Question: I have to create a stack of images programmatically (because they have to be dynamic).
I want to stack 'ImageView's like this:

I've tried this, but the images all land up on top of each other:
'''
for(int i=0; i<limit; i++){
dynamicButtons[i] = new ImageView(contextSosFragment);
int offsetLeft = 15 * i;
int offsetTop = 15 * i;
layoutParamsDynamicButton.setMargins(offsetLeft, offsetTop, 0, 0);
dynamicButtons[i].setAdjustViewBounds(true);
dynamicButtons[i].setScaleType(ScaleType.FIT_CENTER);
dynamicButtons[i].setImageResource(R.drawable.img_badge_dynamic_loading);
dynamicButtons[i].setTag(id);
containerDynamicButtons.addView(dynamicButtons[i], layoutParamsDynamicButton);
}
'''
I've even removed the 'android:gravity="center"' from my xml layout file.
I've also tried to add the layout params on the 'ImageView' after setting the margins ('dynamicButtons[i].setLayoutParams(layoutParamsDynamicButton);'), but I read that that this might not take effect, because the layout params are for the parent and not the child of the container to which I add the 'ImageView's, that's why I tried to use 'addView(view, layoutParams)'.
How can I position the 'ImageView's like this, programmatically?
## SOLUTION:
The solution was that I had to create a new layout params instance for each image - just like <URL> suggested. However, I also found that I had to change the 'LinearLayout.LayoutParams' to be 'RelativeLayout.LayoutParams'. Only then did the change take effect.
The final for loop looks like this:
'''
for(int i=0; i<limit; i++){
RelativeLayout.LayoutParams layoutParamsDynamicButton = new RelativeLayout.LayoutParams(width, height);
layoutParamsDynamicButton.bottomMargin = (int) getActivity().getResources().getDimension(R.dimen.margin_badges);
int offsetLeft = AppConstants.dynamic_button_offset_multiplier * i;
int offsetTop = AppConstants.dynamic_button_offset_multiplier * i;
layoutParamsDynamicButton.setMargins(offsetLeft, offsetTop, 0, 0);
Log.d(TAG, "offset = "+offsetLeft);
dynamicButtons[i] = new ImageView(contextSosFragment);
dynamicButtons[i].setAdjustViewBounds(true);
dynamicButtons[i].setScaleType(ScaleType.FIT_CENTER);
dynamicButtons[i].setImageResource(R.drawable.img_badge_dynamic_loading);
dynamicButtons[i].setTag(id);
containerDynamicButtons.addView(dynamicButtons[i], layoutParamsDynamicButton);
}
'''
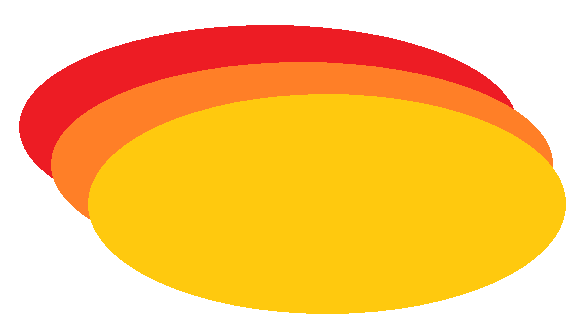
Answer: Each view needs its own 'LayoutParams' object. It looks like your code just updates the same 'LayoutParams' instance each time and passes it to 'addView()'. If this is the case, all your views are pointing to the same params when it comes time to do layout...and their margins will all be the last value set.
As a performance optimization, if you are just placing several static images on top of each other, you could achieve the same effect (including the offsets) with a 'LayerDrawable' (<URL> inside a single 'ImageView'. This is the object created by '<layer-list>' in XML, but since you need to dynamically set the offset you could create one in code as well. Fewer views typically leads to cleaner UI.